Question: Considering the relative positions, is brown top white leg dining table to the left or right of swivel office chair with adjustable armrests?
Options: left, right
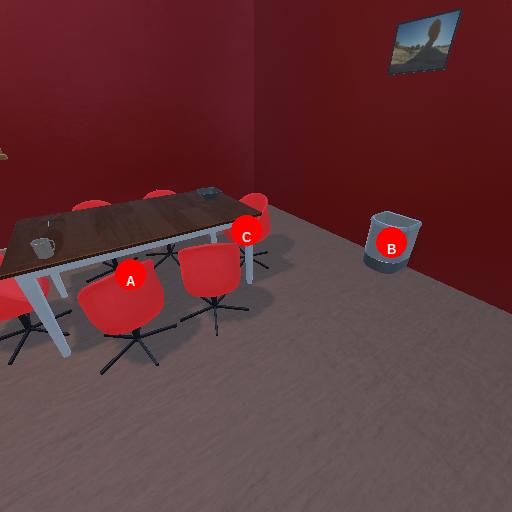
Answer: left